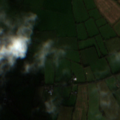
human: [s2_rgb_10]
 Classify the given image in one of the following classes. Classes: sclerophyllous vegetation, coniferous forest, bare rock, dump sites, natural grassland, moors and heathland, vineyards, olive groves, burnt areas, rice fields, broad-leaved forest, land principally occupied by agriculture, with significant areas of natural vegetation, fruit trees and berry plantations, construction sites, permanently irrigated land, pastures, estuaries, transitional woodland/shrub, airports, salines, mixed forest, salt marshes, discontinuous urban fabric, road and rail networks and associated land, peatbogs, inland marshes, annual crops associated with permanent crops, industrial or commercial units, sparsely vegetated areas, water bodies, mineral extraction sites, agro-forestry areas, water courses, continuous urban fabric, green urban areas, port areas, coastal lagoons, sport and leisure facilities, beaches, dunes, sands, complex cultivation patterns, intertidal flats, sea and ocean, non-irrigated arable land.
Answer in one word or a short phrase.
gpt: non-irrigated arable land, pastures